Question: I have a News table in DB that contain (id,title,body) fields.
Now I want to display these news into news.aspx page.
I can use grid view to show them, but i want to change the grid view's appearance,like below image.how can do it?or any idea for this.

thanks in advance.
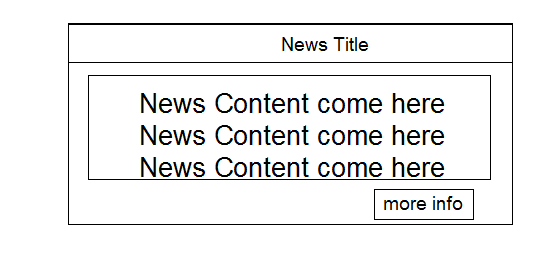
Answer: You can use Listview to implement as follows:
'''
<asp:ListView ID="lvNewsContent" runat="server">
<LayoutTemplate>
<div style="border:1px solid black; border-top:2px solid black; text-align:center; width:200px; height:60px;">
<%#Eval("NewsTitle") %>
</div>
<div style="border:1px solid black; width:200px; text-align:center; display:block;">
<div style="margin-right:auto; margin-left:auto; text-align:center;">
<%#Eval("NewsDetail") %>
</div>
<div style="width:60px; height:20px; float:right; margin-right:20px;">
More info
</div>
</div>
</LayoutTemplate>
</asp:ListView>
'''
After that set the Data source of Listview and then bind it.